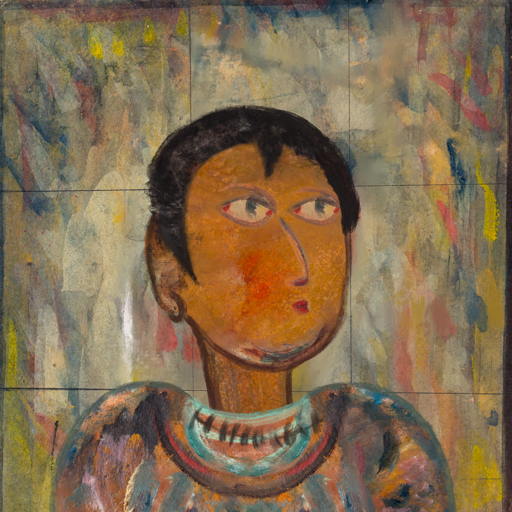
Background: GypsyMother, Head And Neck Side: Pipe, Face Side: GypsyMother, Bust: Boggyland, Hair Side: Roy_Bahadur, Head Accessory: Blank, Second Necklace: Blank, Necklace: In_The_Sun, Baby: Blank